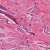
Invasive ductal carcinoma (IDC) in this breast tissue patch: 0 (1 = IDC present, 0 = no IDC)